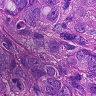
Metastatic tissue present: yes